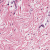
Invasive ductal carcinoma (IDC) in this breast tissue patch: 0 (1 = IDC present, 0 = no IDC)